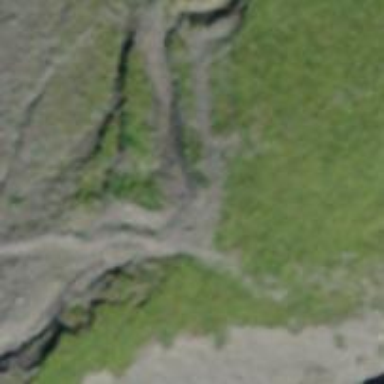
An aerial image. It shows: Path with excellent trail visibility on the ground.